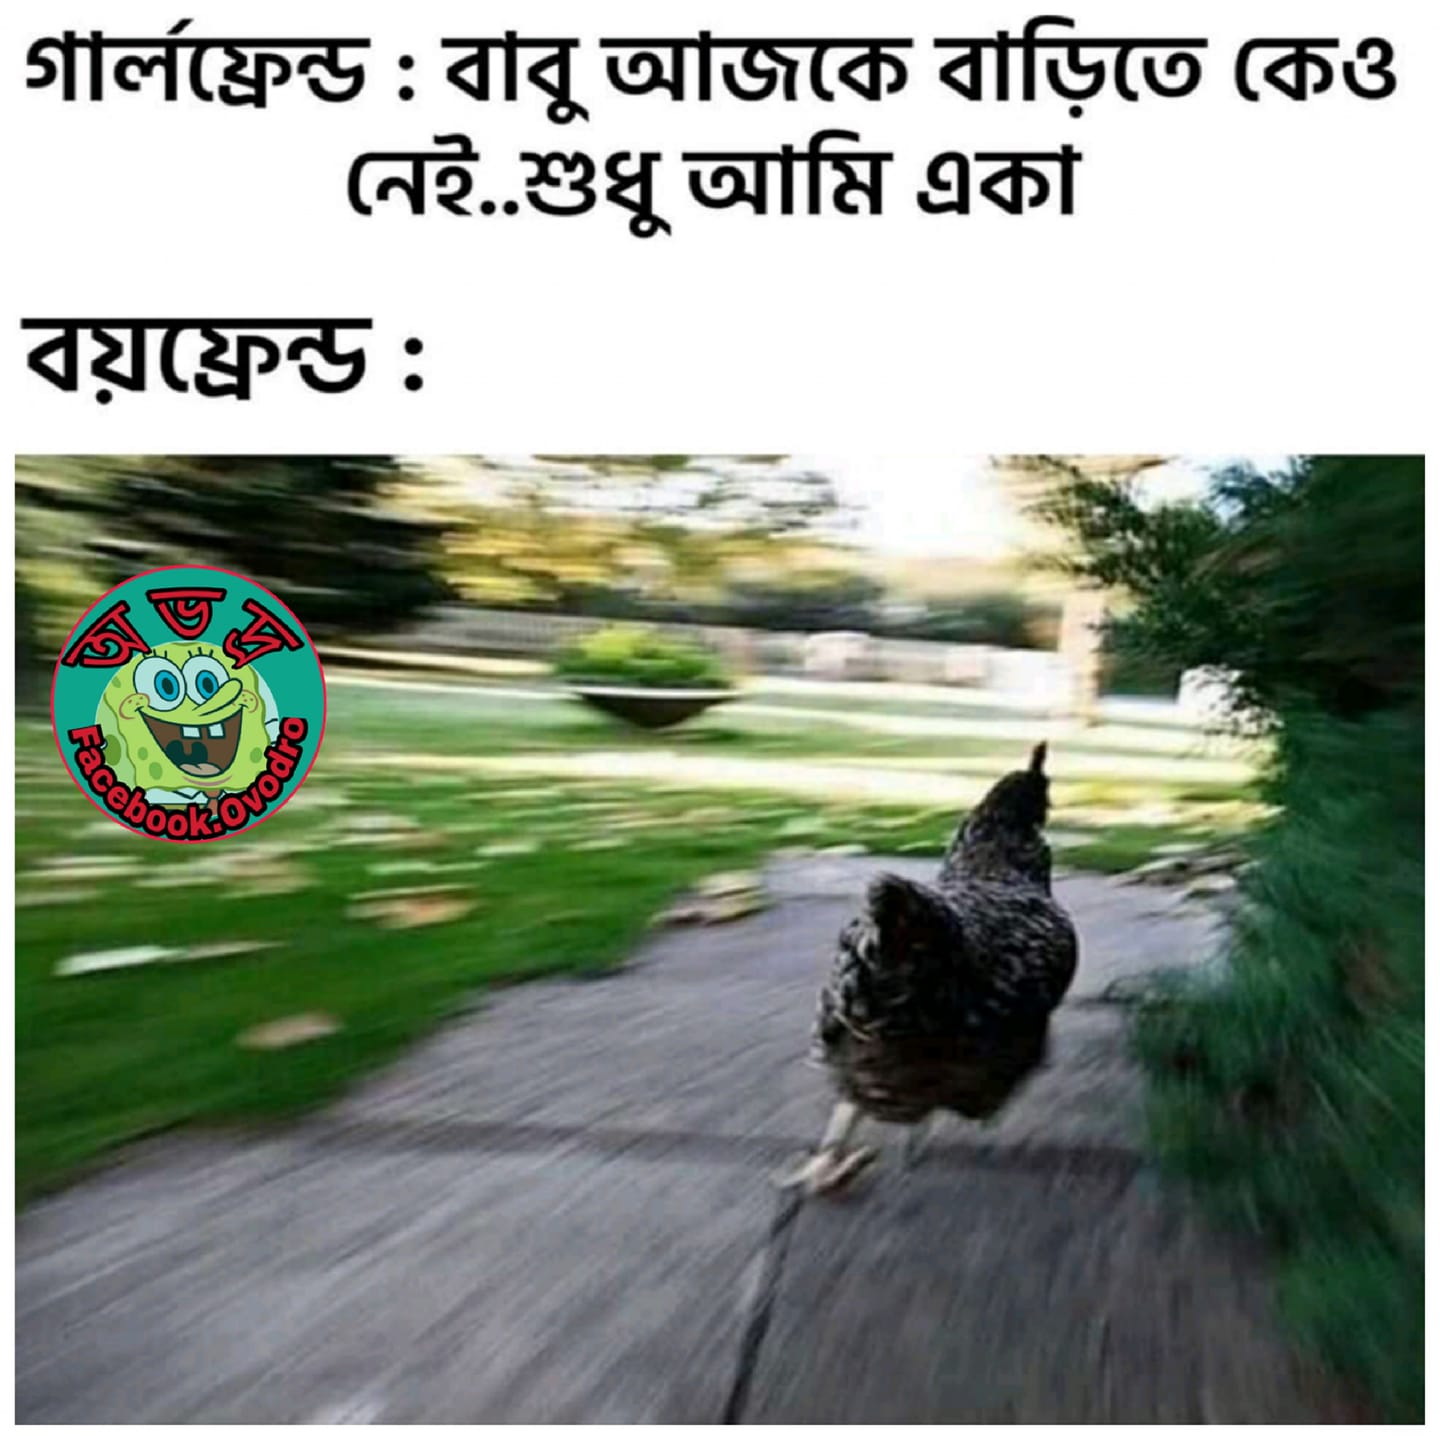
Text: গালফ্রেন্ড : বাবু আজকে বাড়িতে কেও নেই... শুধু আমি একা বয়ফ্রেন্ড :
Label: Non Hate